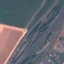
Land use / land cover: Highway